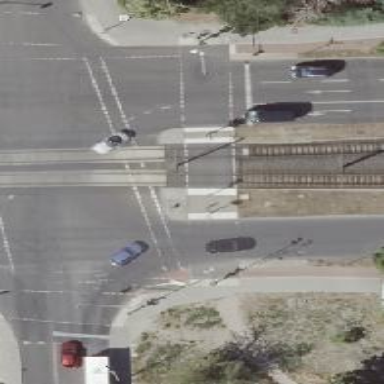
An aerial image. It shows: Footway with traffic signals at crossing.